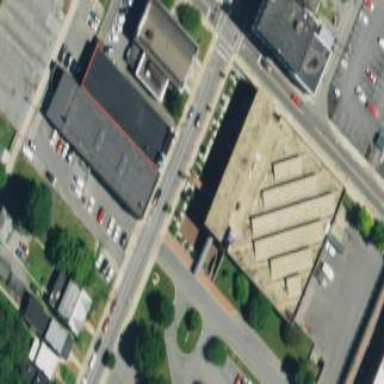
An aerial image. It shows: Commercial building.